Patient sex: M
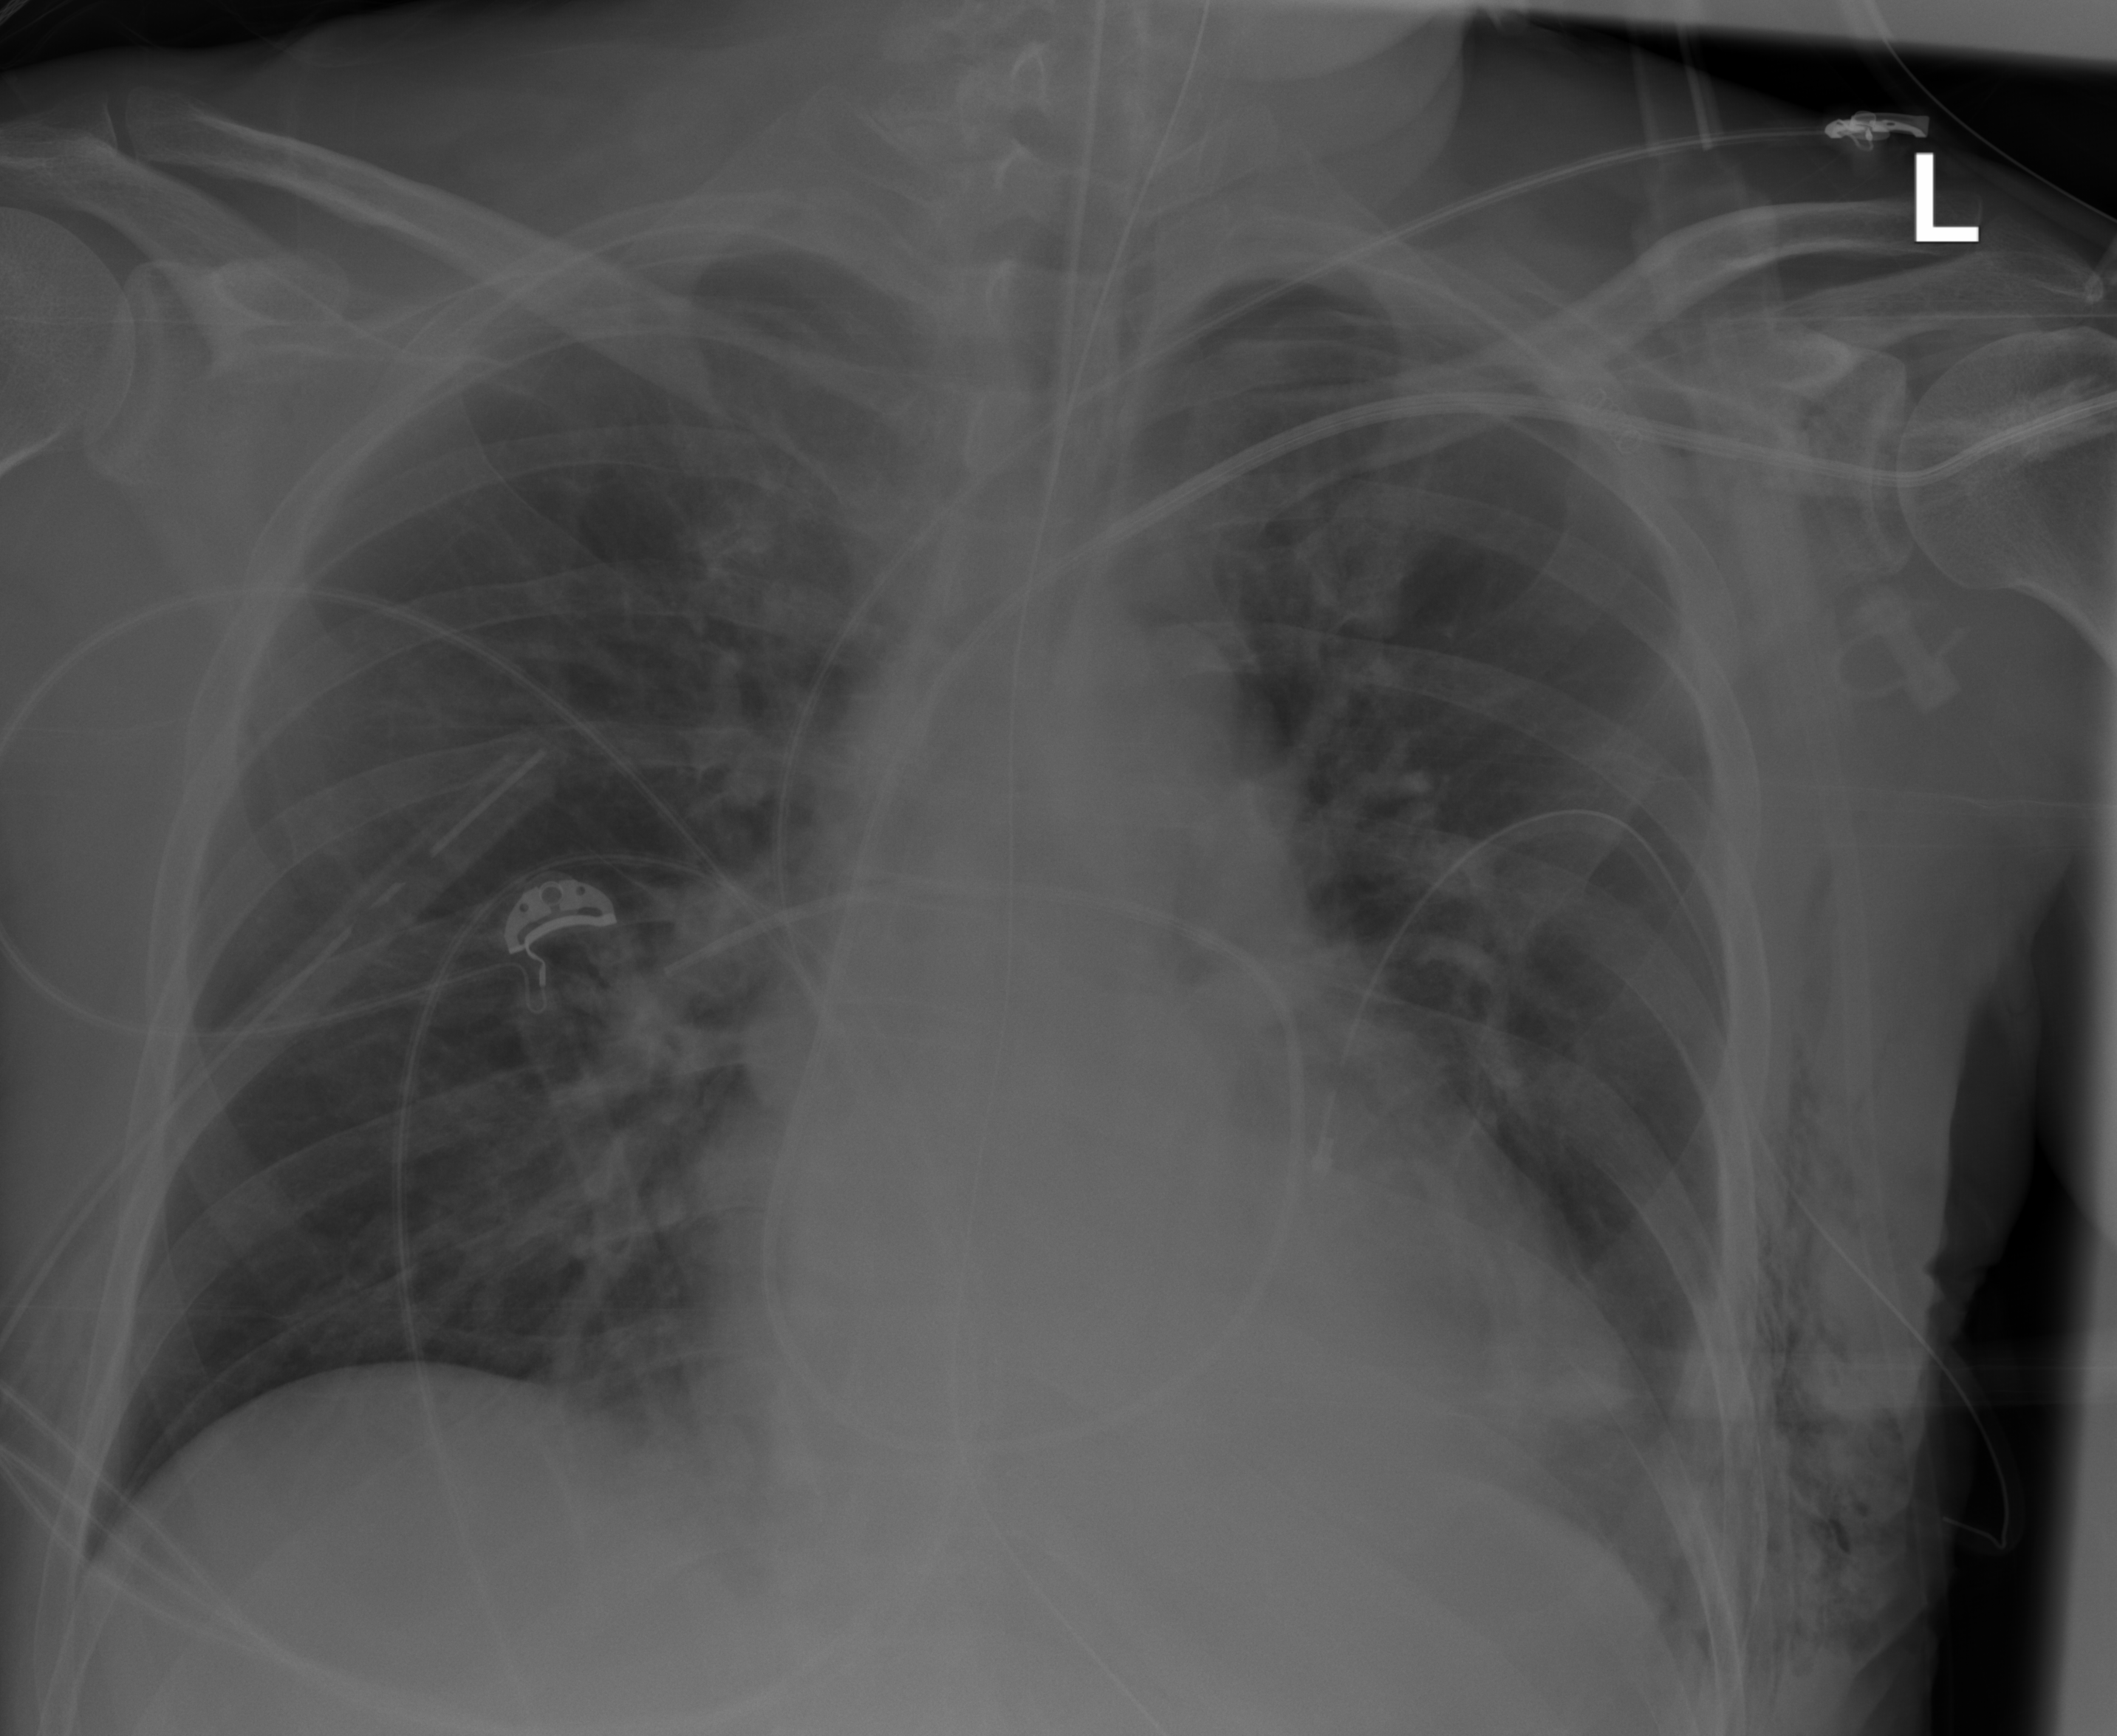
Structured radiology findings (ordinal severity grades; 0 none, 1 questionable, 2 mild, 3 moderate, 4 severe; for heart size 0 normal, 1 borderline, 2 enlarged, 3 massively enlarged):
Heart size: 2
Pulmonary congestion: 0
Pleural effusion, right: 0
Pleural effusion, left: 2
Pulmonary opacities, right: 0
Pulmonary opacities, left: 0
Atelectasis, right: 0
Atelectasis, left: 2